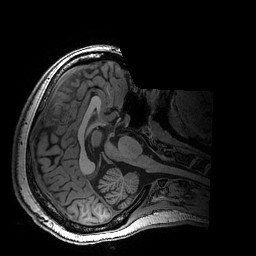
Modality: T1w
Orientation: axial
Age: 19
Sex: male
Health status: healthy
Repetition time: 2.53 s
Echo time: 0.0034 s